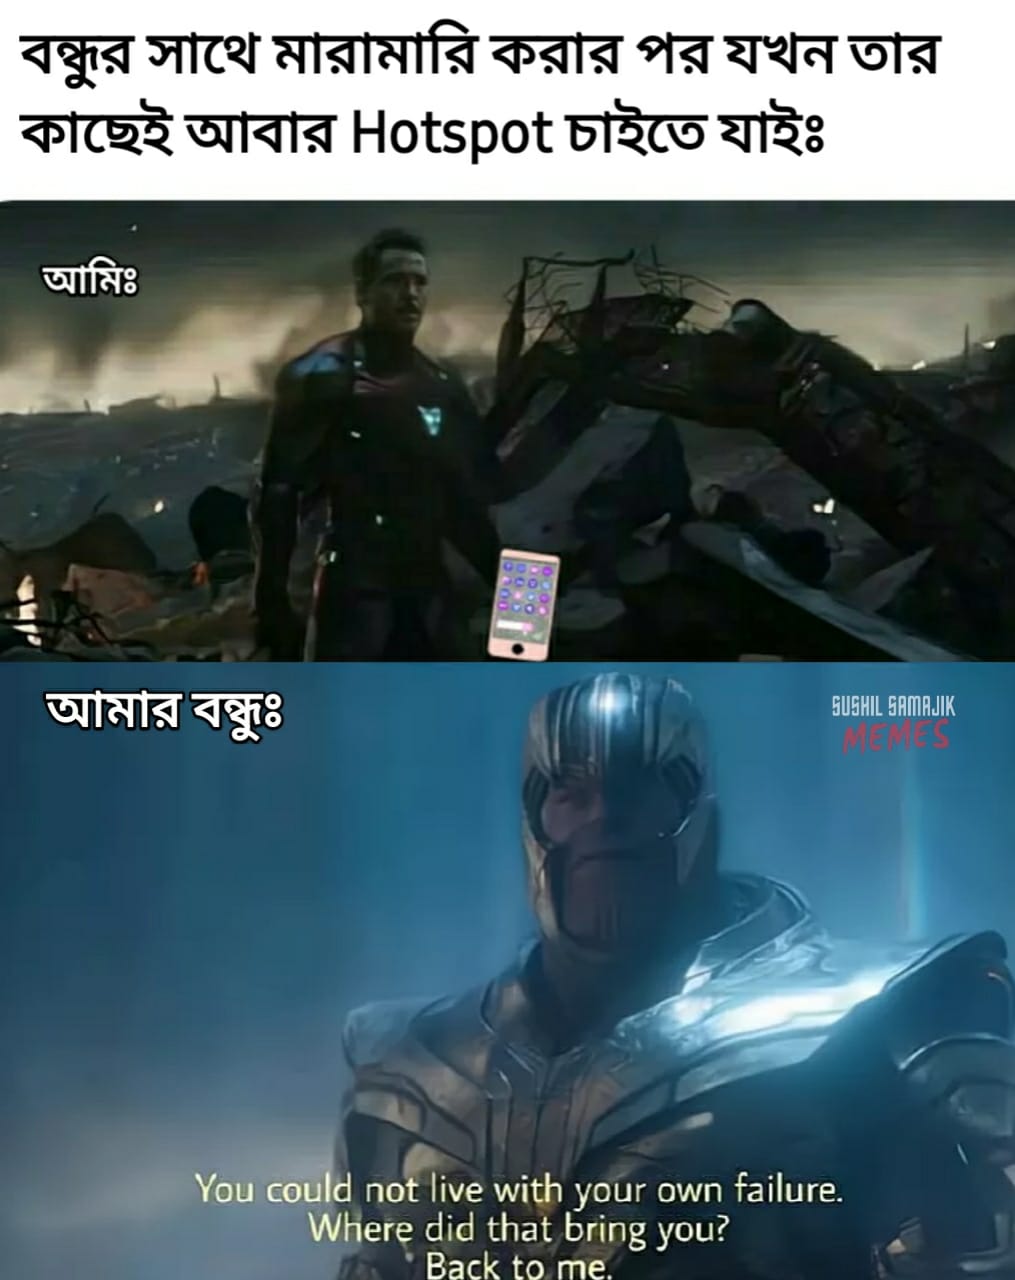
Caption: বন্ধুর সাথে মারামারি করার পর যখন তার কাছেই আবার Hotspot চাইতে যাইঃ    আমিঃ     আমার বন্ধুঃ      You Could not live with your own failure. Where did that bring you ?    Back to me
Label: non-hate